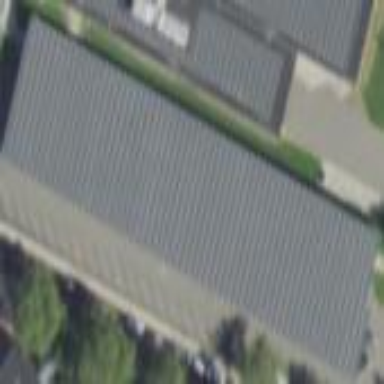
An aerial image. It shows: View of roof of building.